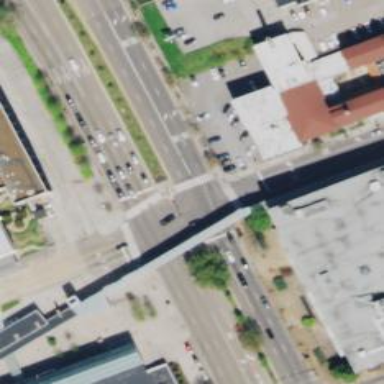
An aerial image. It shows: Marked crossing with pedestrian island.